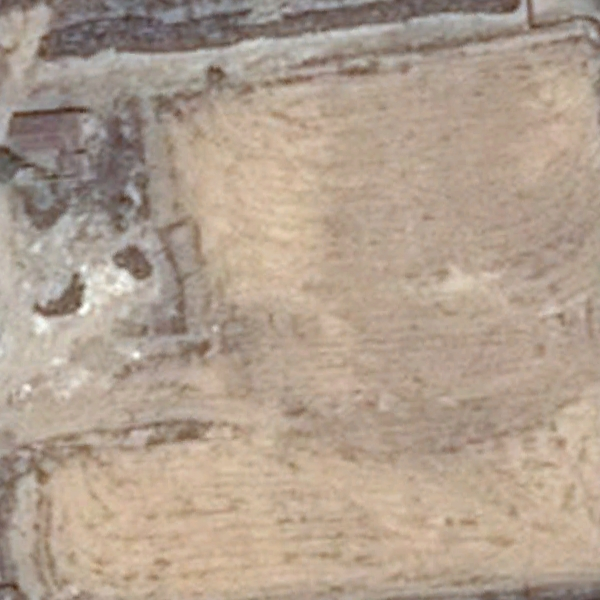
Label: BareLand